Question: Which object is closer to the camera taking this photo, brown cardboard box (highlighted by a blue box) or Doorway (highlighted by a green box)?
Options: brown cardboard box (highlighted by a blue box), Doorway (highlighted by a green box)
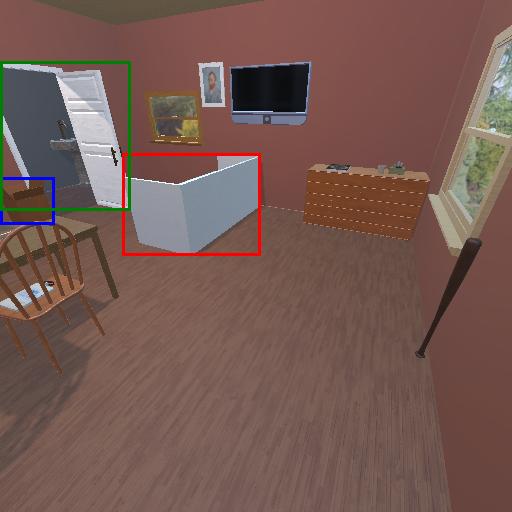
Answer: brown cardboard box (highlighted by a blue box)